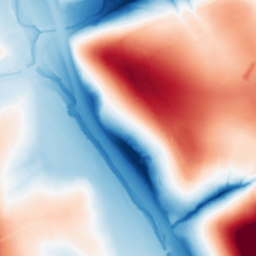
Category: classical
Decomposition family: gaussian
Decomposition parameters: sigma: 50
Upsampling method: quartic
Upsampling parameters: scale: 2
Upsampling scale: 2